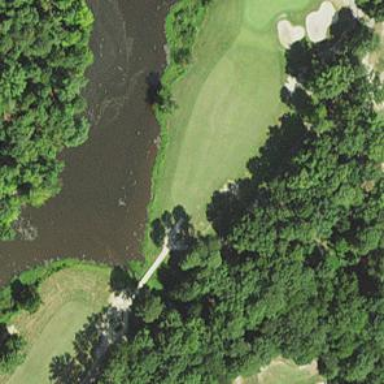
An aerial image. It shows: View of golf hole.